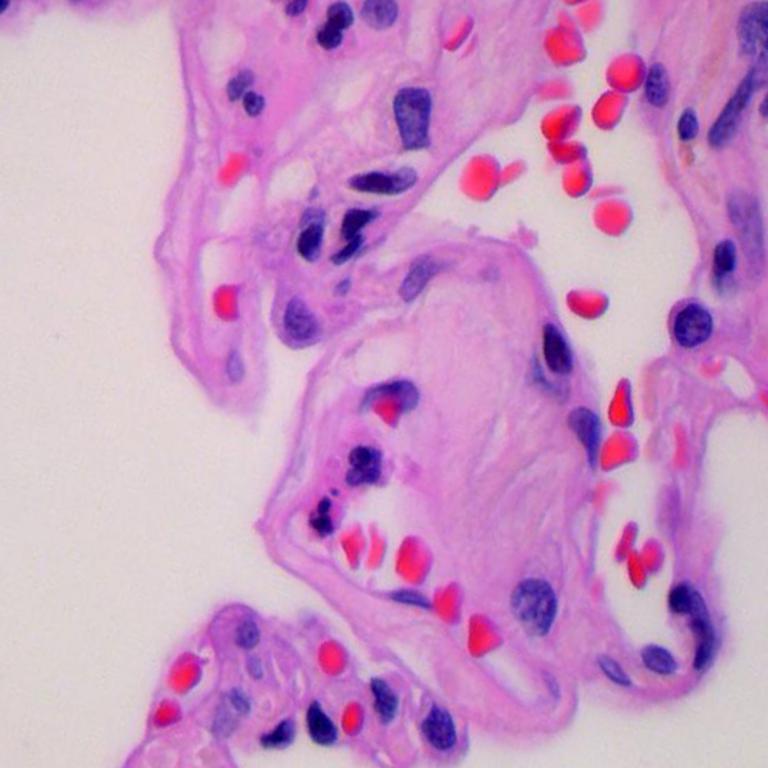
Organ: lung
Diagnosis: benign